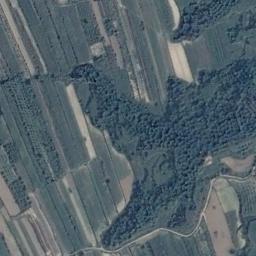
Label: terrace